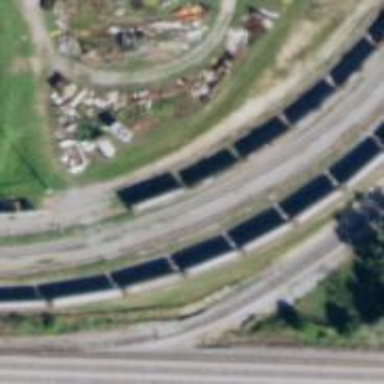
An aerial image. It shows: Railway yard.